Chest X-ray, AP view. Patient: 40 years old, sex M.
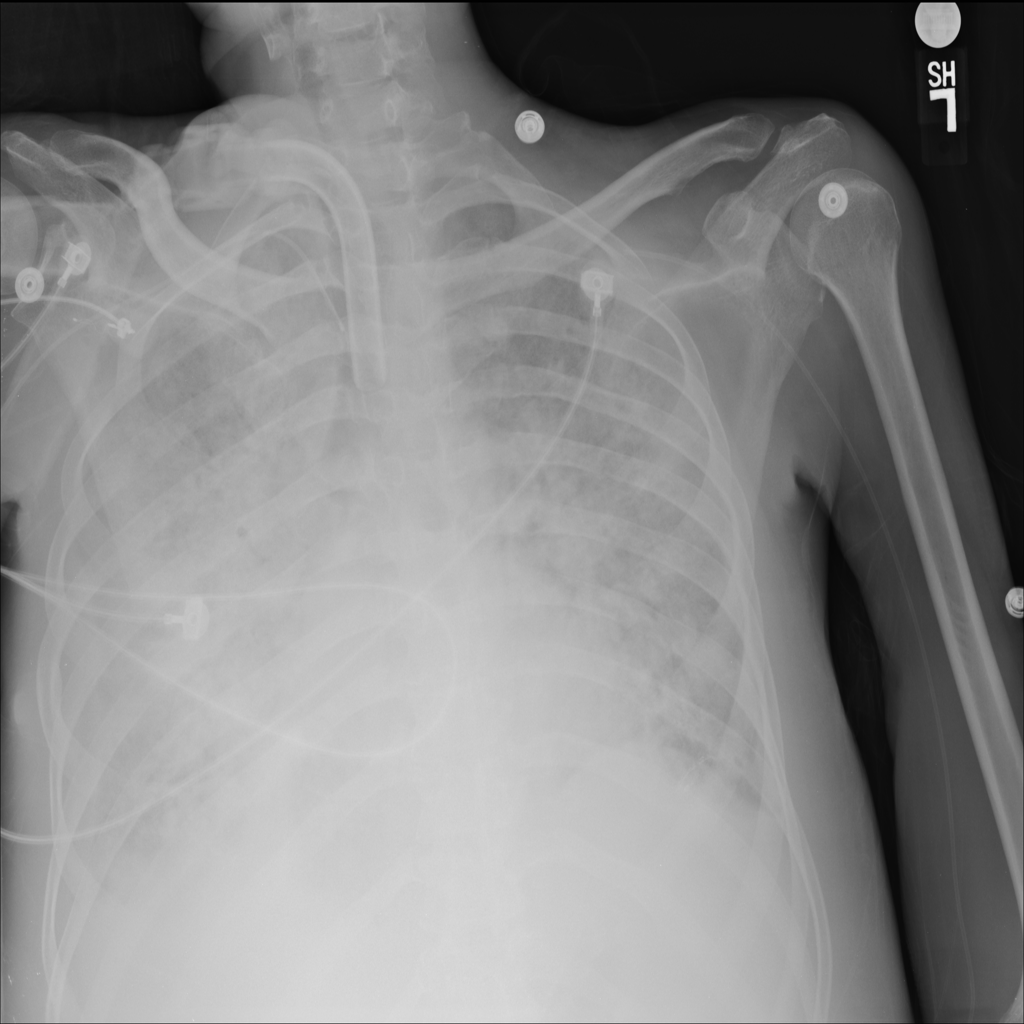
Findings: No Finding